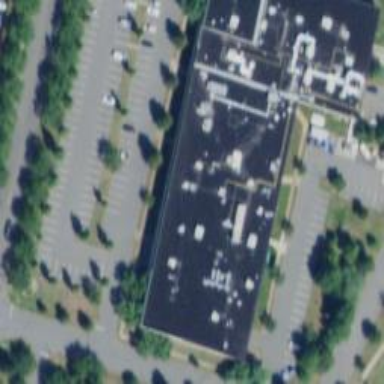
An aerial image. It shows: Building.